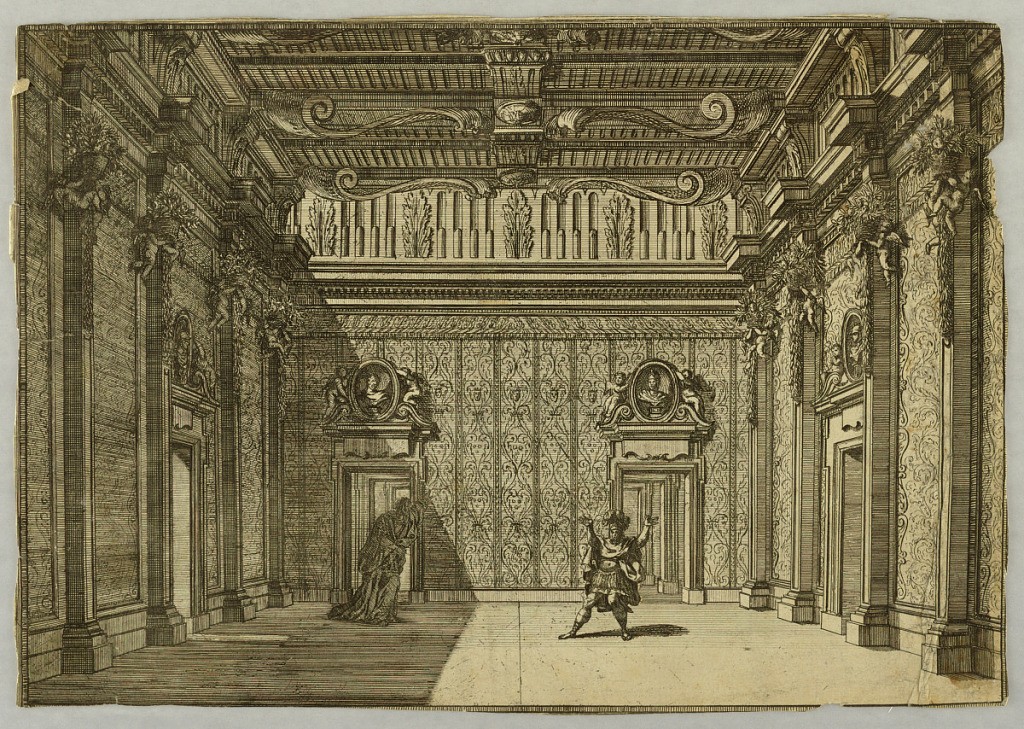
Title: Scene from a Tragedy
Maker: Jean Le Pautre, French, 1618–1682
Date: ca. 1650
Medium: Etching on paper
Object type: Print
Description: Horizontal format. A figure of a robed spirit at left, hidden in shadow, approaches a helmeted man at right. In an interior setting with four doors, one at either side and two at back through which more doors may be seen. Ovoids with busts over the doors; putti hold baskets just below the coping.